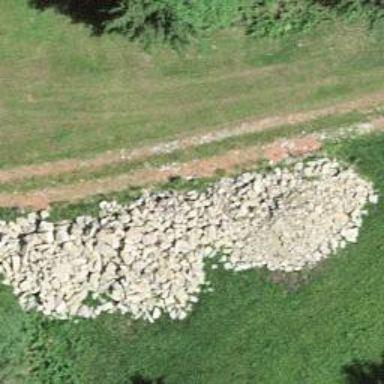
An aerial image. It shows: Gravel track with grade4 tracktype.